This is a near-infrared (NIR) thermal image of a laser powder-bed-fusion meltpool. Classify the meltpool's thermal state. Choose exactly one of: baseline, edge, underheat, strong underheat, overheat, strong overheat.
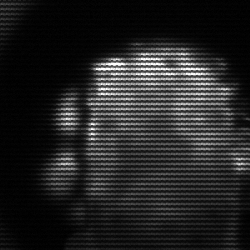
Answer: baseline